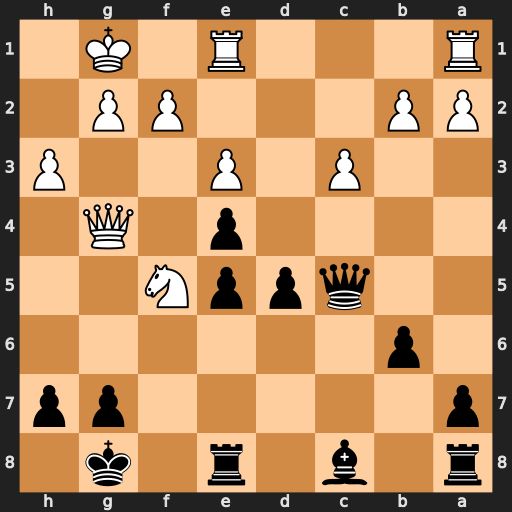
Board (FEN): r1b1r1k1/p5pp/1p6/2qppN2/4p1Q1/2P1P2P/PP3PP1/R3R1K1
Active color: b
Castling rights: -
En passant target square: -
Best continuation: Qf8 Nh6+ Kh8 Qg3 gxh6